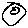
Label: circle